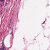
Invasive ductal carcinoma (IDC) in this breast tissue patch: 0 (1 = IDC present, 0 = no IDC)